Chest X-ray. View position: PA
Patient age: 81
Patient sex: M
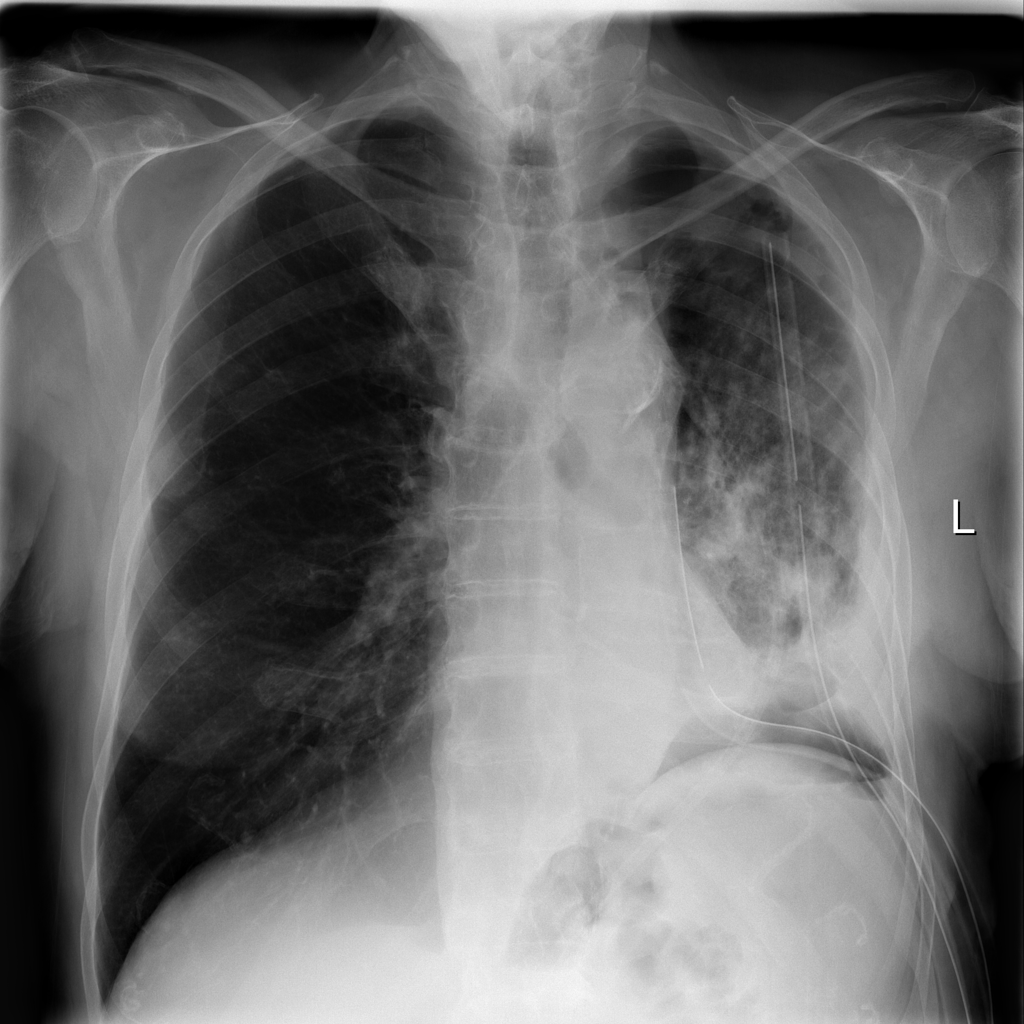
Finding: Pneumothorax